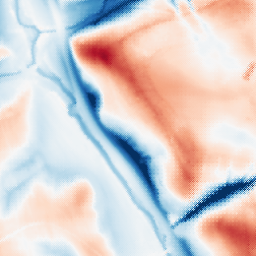
Category: multiscale
Decomposition family: dog
Decomposition parameters: sigma_low: 1
sigma_high: 20
Upsampling method: regularized
Upsampling parameters: scale: 4
lambda_reg: 0.1
Upsampling scale: 4